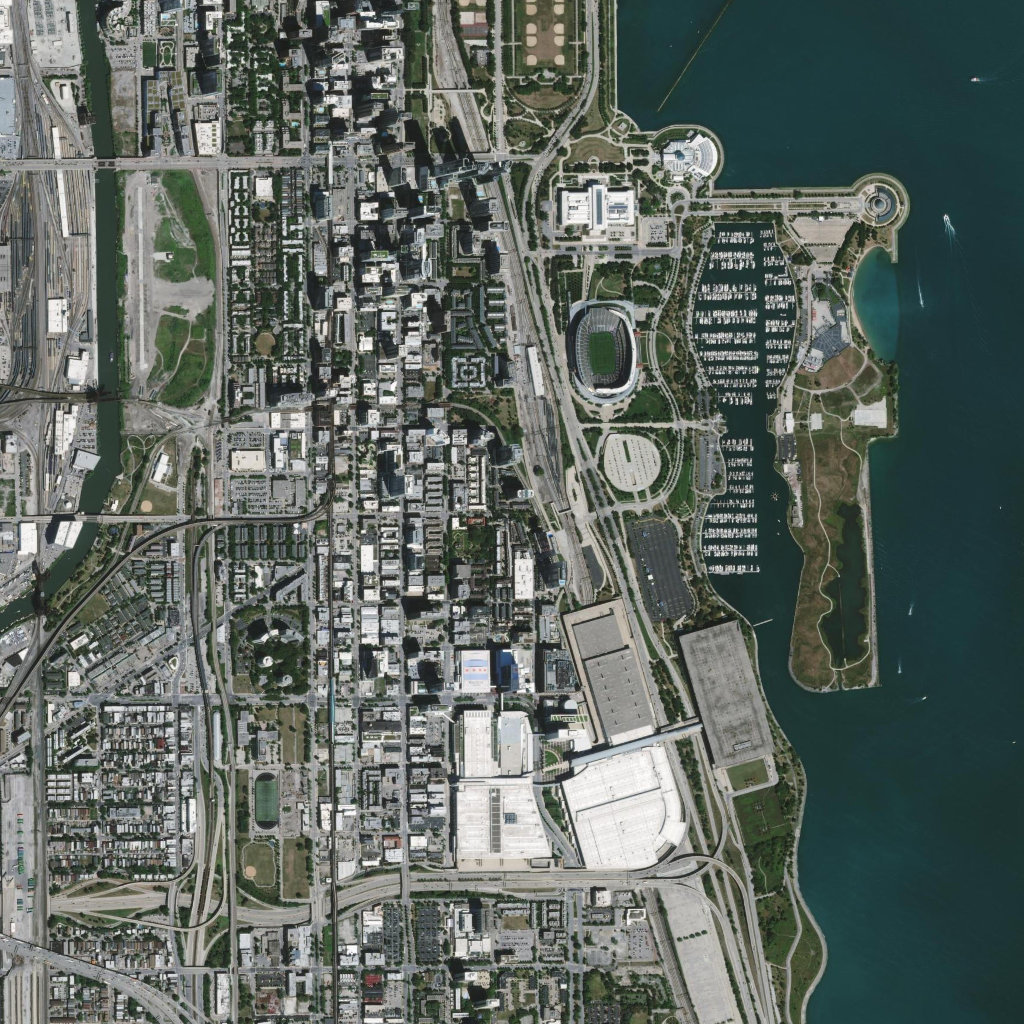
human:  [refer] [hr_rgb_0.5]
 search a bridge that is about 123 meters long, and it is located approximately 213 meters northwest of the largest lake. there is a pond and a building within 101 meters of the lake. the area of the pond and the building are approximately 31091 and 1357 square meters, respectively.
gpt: <box>[[64, 70, 68, 72, 0]]</box>